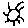
Label: sun